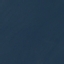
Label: SeaLake